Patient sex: M
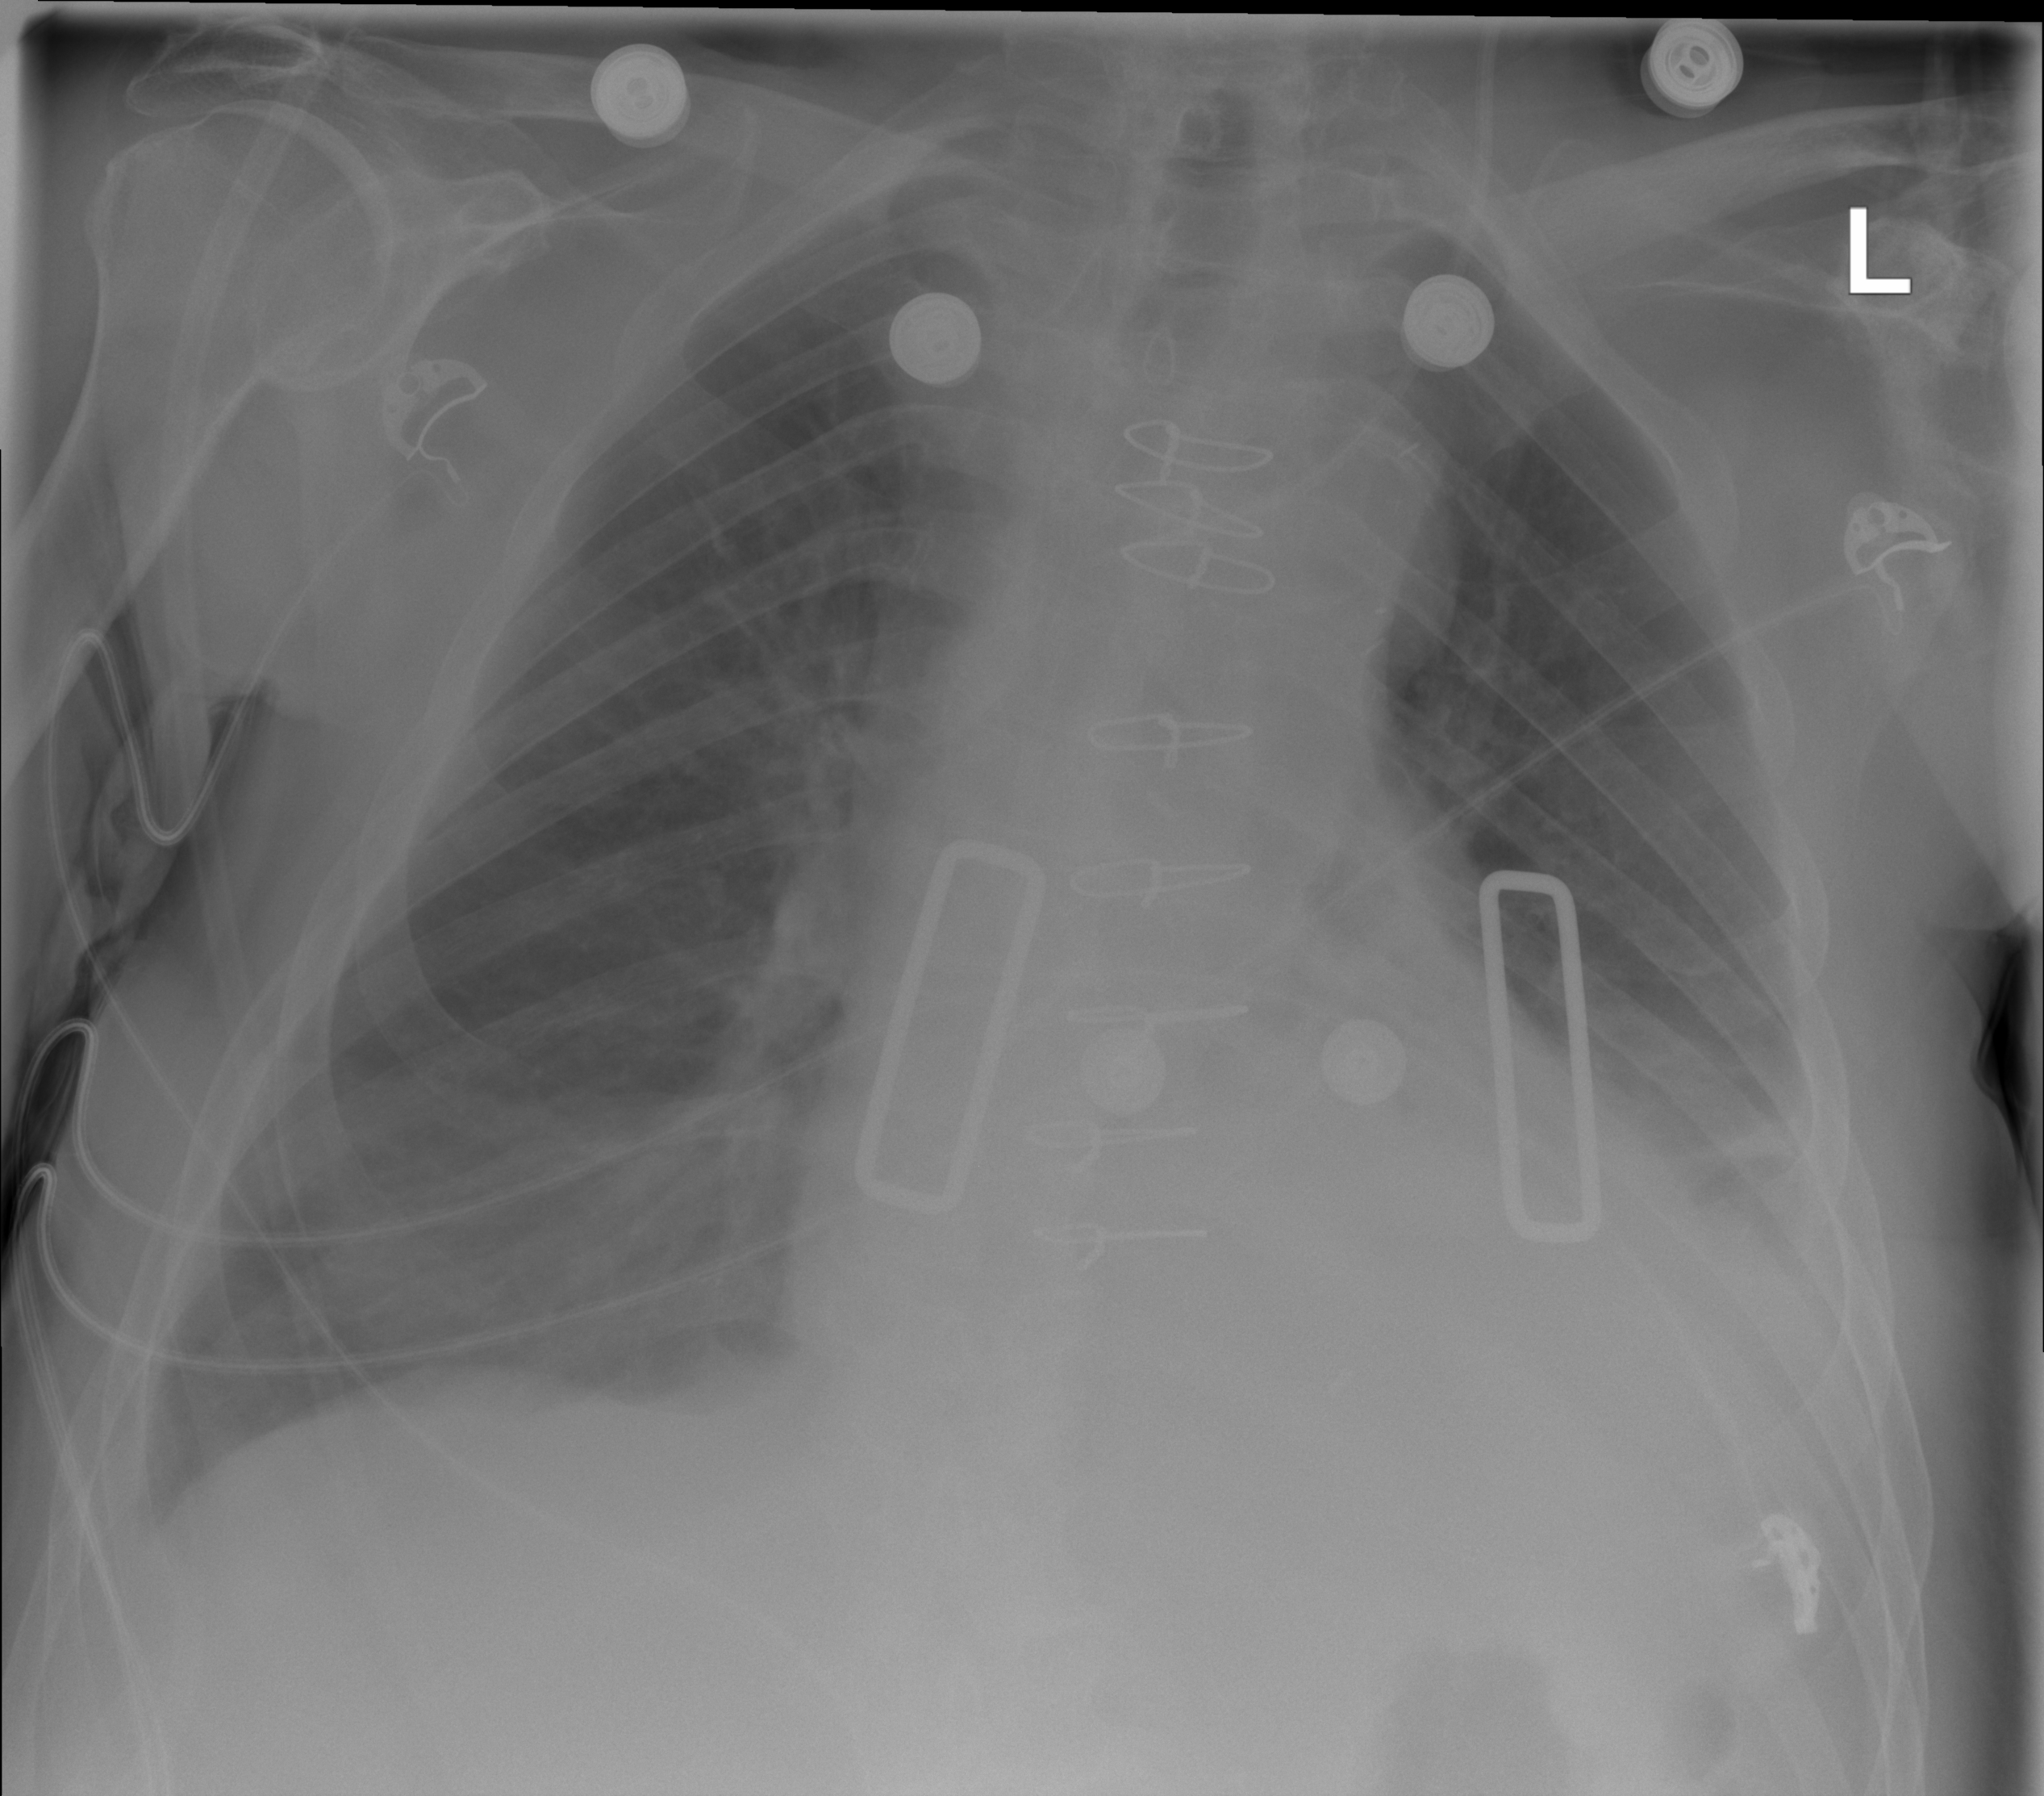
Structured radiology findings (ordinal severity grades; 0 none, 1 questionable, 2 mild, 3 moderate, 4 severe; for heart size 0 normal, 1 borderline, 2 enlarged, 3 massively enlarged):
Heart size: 2
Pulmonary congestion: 2
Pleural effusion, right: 2
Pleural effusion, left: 3
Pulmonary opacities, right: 2
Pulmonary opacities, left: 0
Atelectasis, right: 2
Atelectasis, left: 2